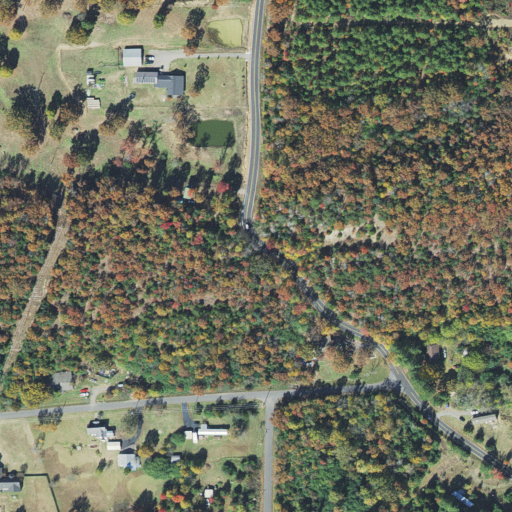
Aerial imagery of gap in Arkansas named Carmichael Gap containing pasture, mixed forest, open development, low intensity development, shrub, grassland, deciduous forest, evergreen forest, medium intensity development, and high intensity development